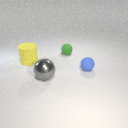
small green rubber sphere to the left of small blue rubber sphere